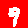
Digit: 9